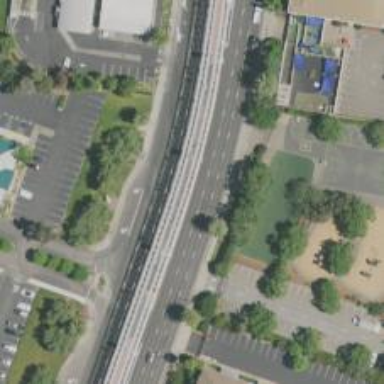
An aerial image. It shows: Monorail bridge.